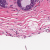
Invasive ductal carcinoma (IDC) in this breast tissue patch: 0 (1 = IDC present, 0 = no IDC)